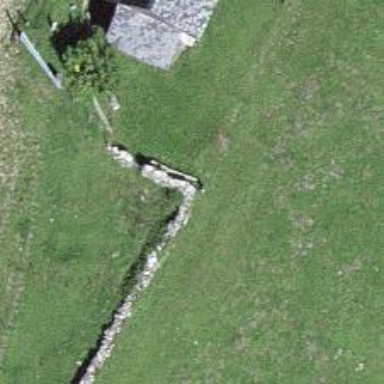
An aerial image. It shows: Dry stone wall barrier.